Interaction volume radius: 5 \u00c5
Interaction volume height: 50 \u00c5
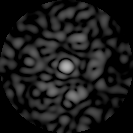
Disorder parameter: 0.814